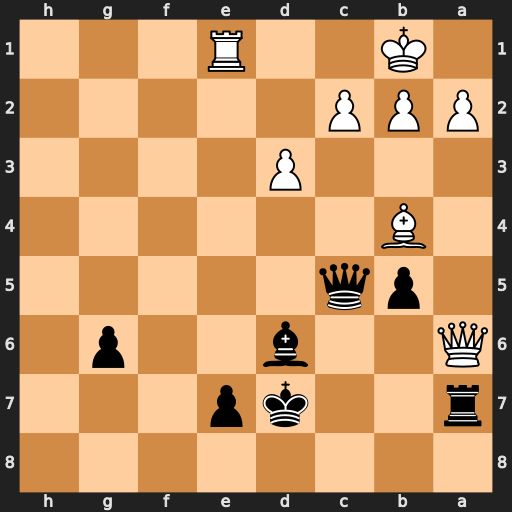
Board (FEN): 8/r2kp3/Q2b2p1/1pq5/1B6/3P4/PPP5/1K2R3
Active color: b
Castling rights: -
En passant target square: -
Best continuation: Rxa6 Bxc5 Bxc5